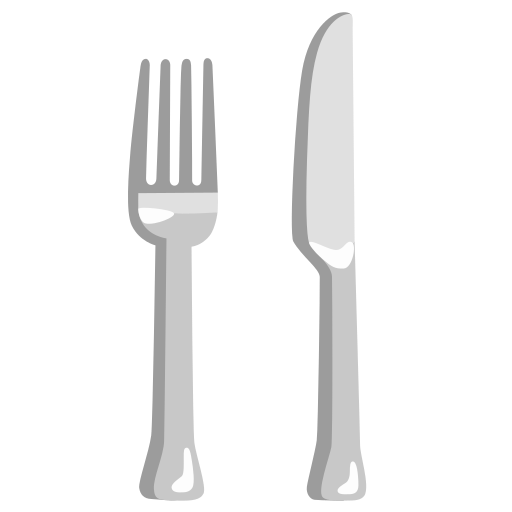
Emoji: 🍴